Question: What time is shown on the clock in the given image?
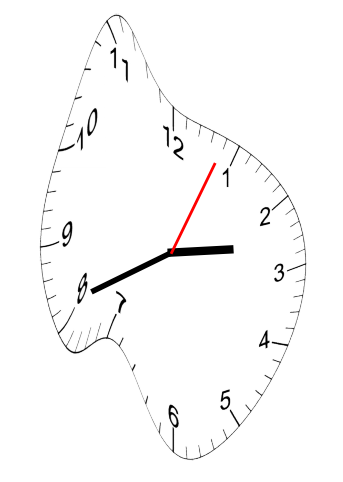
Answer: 02:41:04